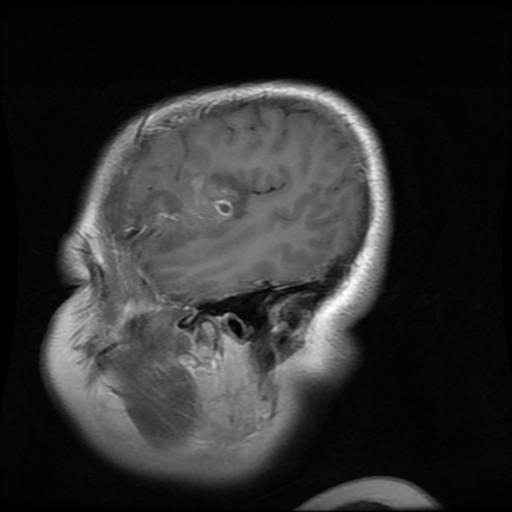
Label: glioma